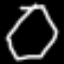
Label: octagon